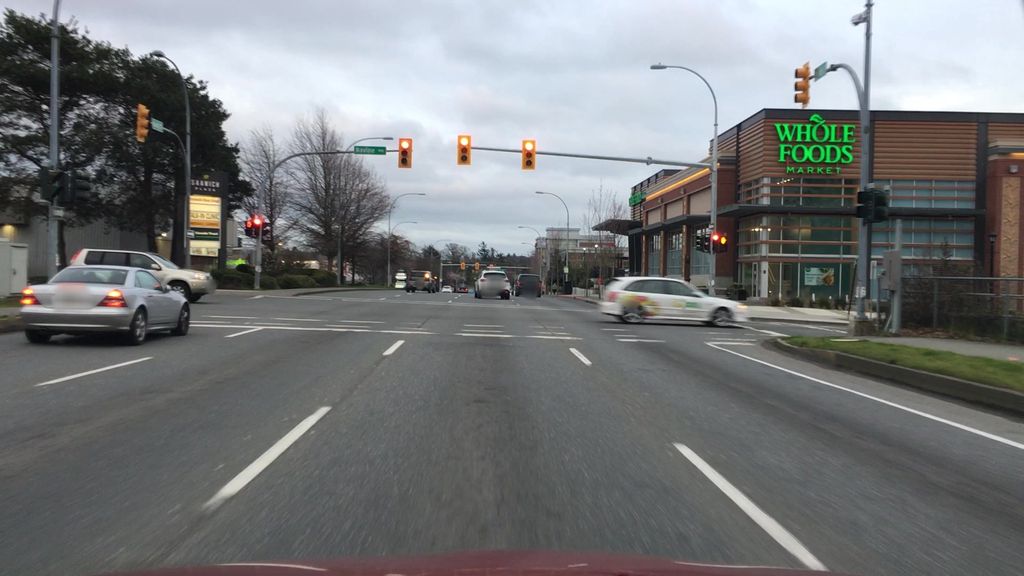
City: victoria